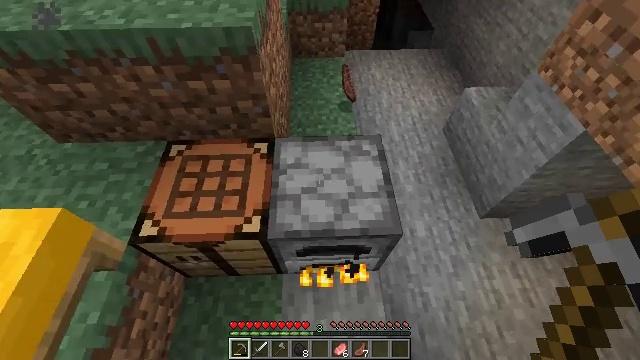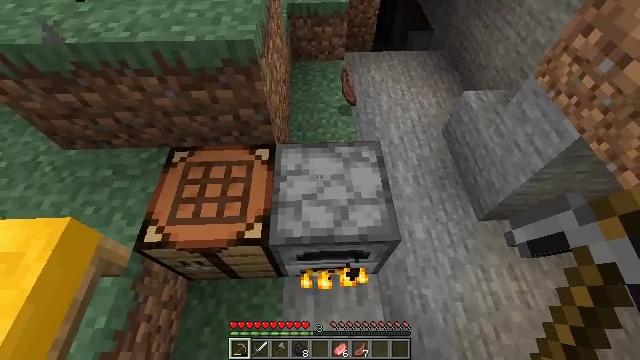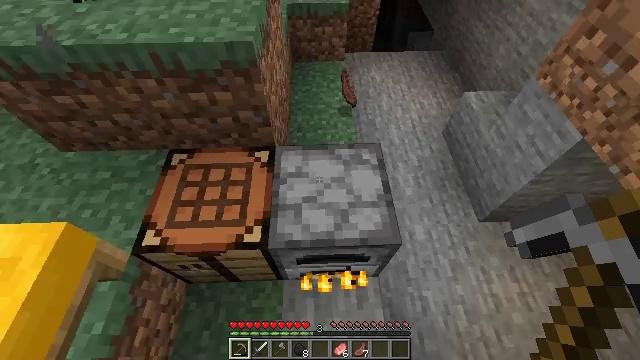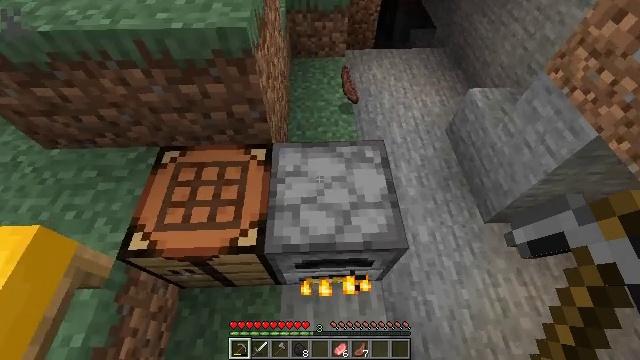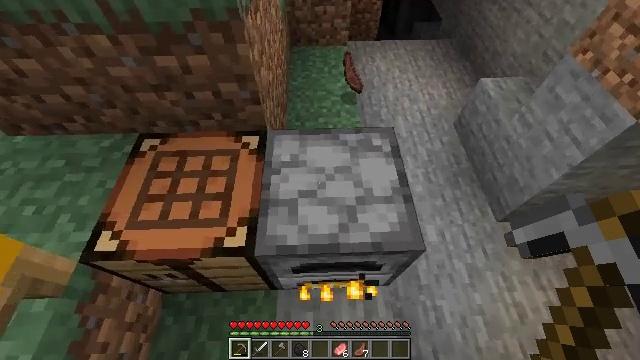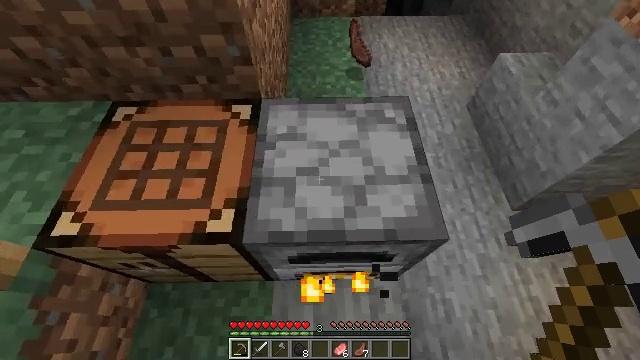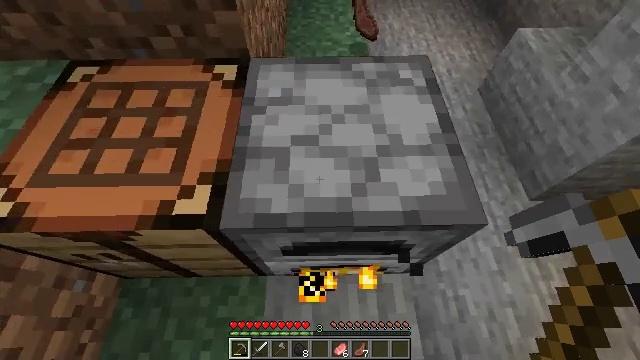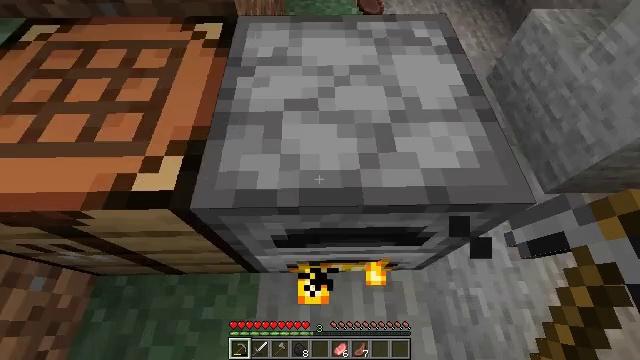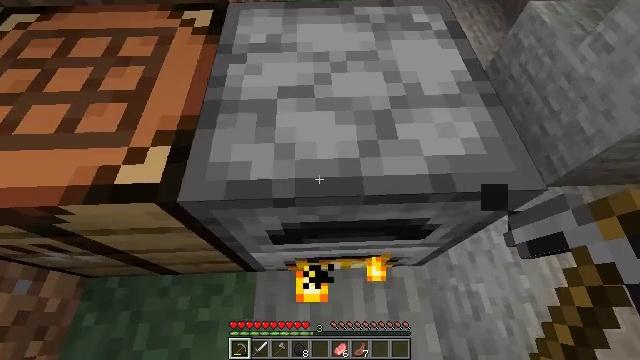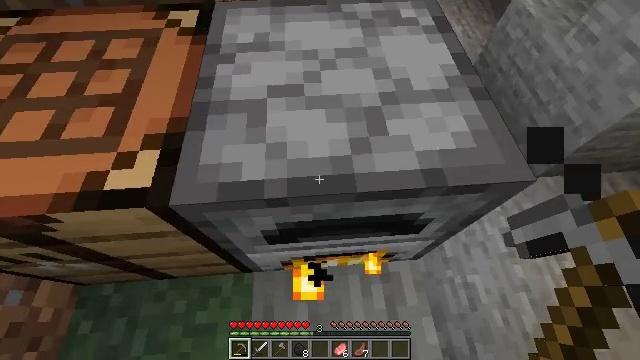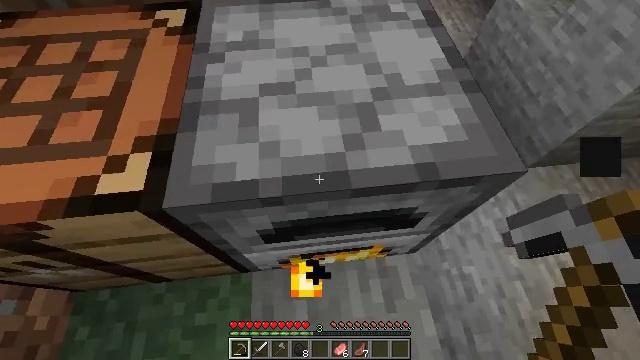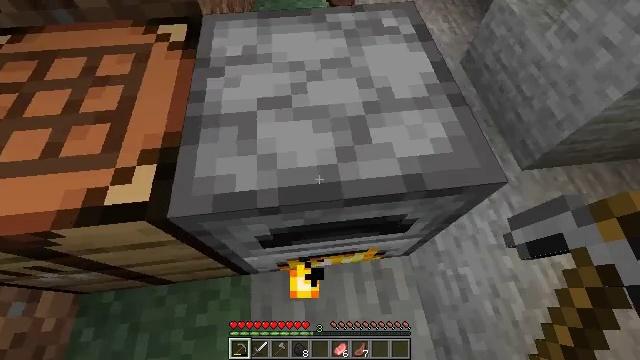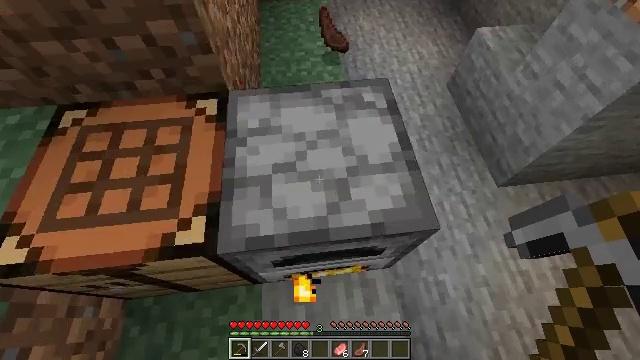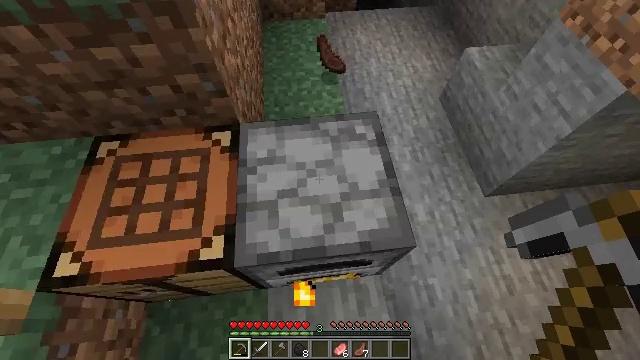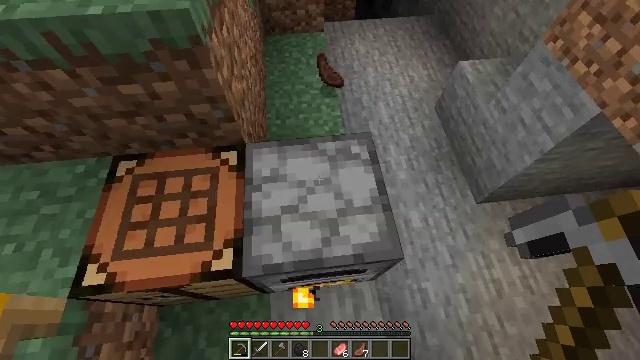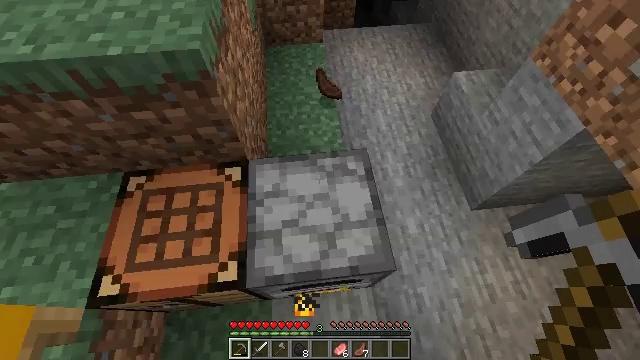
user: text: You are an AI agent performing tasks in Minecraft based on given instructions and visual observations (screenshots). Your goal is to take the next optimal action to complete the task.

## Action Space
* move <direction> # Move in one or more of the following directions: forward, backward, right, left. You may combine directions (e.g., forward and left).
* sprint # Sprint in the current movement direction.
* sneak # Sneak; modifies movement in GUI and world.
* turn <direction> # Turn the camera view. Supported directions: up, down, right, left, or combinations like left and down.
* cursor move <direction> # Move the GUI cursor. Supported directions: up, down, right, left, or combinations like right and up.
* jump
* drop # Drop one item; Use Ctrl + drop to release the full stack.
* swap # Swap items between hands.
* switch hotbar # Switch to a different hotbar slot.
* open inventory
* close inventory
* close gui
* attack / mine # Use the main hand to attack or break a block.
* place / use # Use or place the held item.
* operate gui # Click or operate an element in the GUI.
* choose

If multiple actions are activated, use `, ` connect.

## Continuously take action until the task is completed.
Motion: motion action
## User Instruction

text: Gather the yellow bed by attacking it.
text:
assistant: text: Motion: move forward
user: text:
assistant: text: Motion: move forward
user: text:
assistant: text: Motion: move forward
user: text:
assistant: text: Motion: move forward
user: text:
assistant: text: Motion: move forward, turn down
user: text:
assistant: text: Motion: move forward, turn down
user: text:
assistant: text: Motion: move forward
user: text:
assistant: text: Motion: move forward, turn right
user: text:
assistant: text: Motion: move forward, turn right
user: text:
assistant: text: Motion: move forward, turn right
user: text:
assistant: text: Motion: move forward, jump
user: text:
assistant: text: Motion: move forward, jump
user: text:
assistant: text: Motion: move forward, jump
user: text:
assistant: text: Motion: move forward, jump
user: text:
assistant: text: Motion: move forward
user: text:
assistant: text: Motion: move forward
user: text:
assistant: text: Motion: move forward
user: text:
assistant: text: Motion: move forward
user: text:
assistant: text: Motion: move forward
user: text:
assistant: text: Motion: move forward
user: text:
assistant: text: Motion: move forward
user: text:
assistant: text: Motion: move forward
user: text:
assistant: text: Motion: move forward, turn up
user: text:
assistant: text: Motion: move forward, turn up
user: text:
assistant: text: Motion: move forward, turn up
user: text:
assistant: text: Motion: move forward, turn left and up
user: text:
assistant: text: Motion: move forward
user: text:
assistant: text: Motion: move forward
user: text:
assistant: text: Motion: no_op
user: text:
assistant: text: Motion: turn left and up